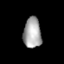
Tissue: lung
Cell type: Endothelial cells
Senescence score: 0.5569
Nuclear area (px): 532
Mean DAPI intensity: 167.047